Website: lowes
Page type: review-order
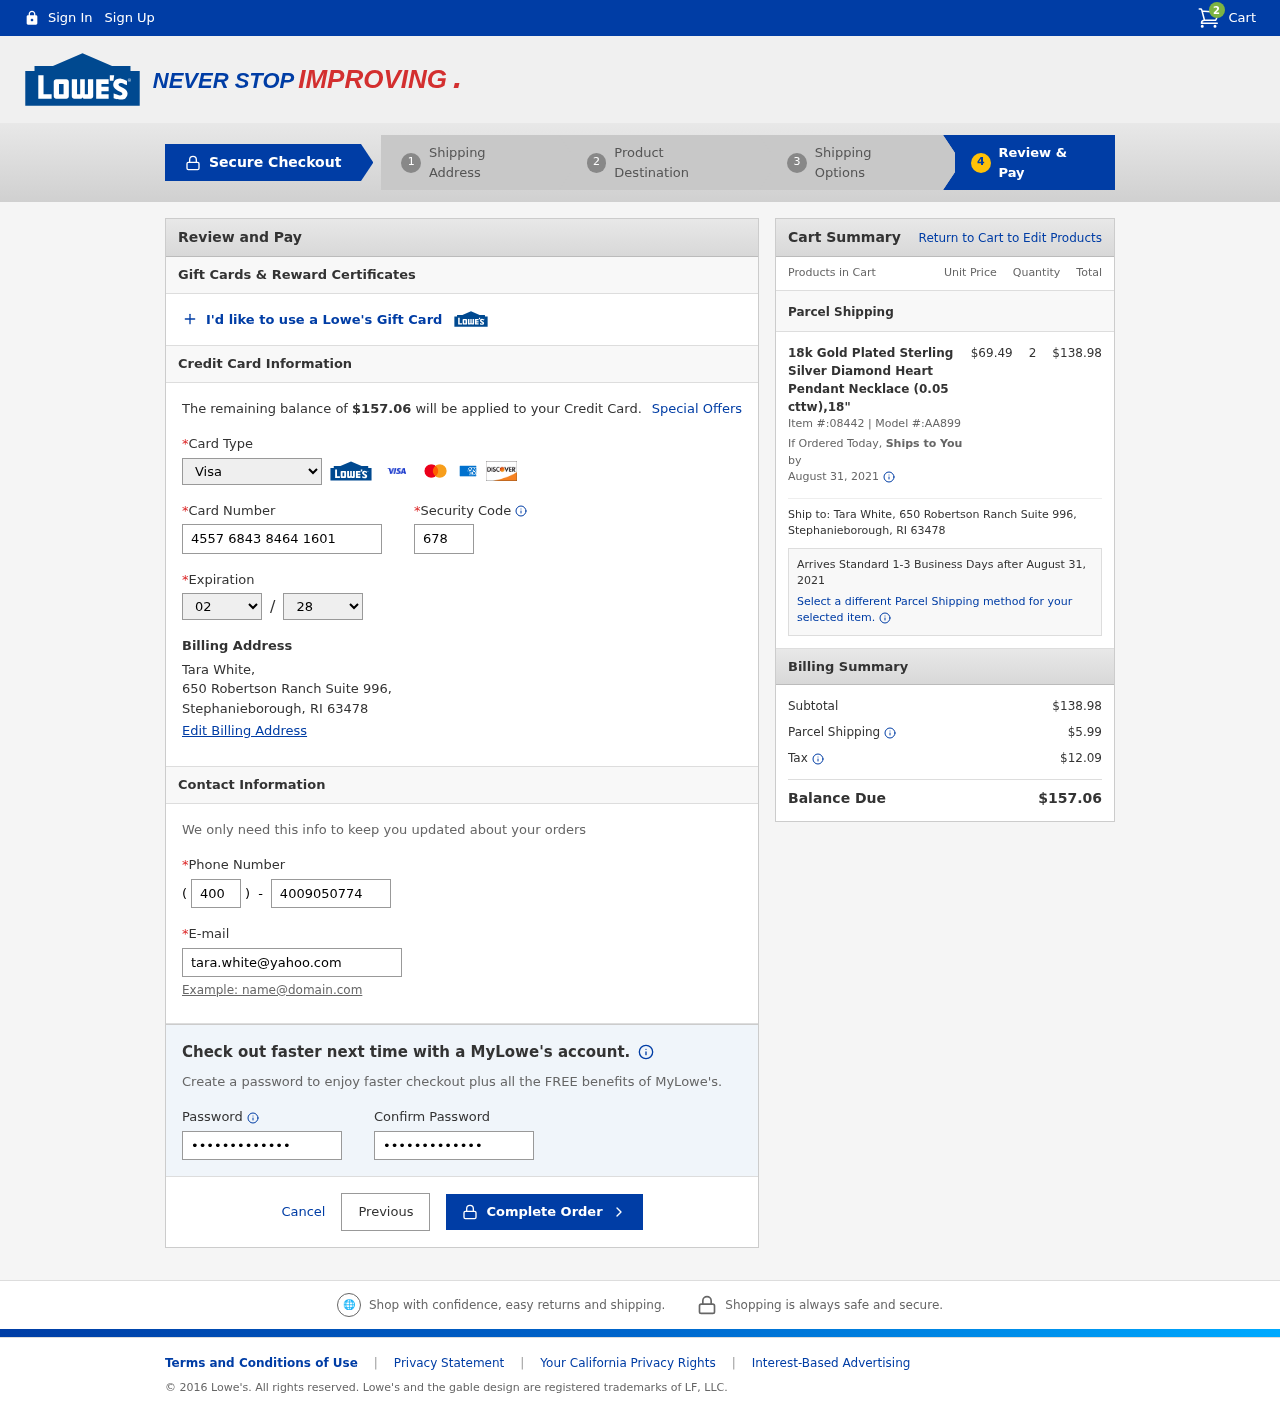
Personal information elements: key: PII_CARD_CVV
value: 678
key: PII_CARD_EXPIRY_MONTH
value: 02
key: PII_CARD_EXPIRY_YEAR
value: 28
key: PII_CARD_NUMBER
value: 4557 6843 8464 1601
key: PII_CARD_TYPE
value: Visa
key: PII_CITY
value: Stephanieborough
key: PII_EMAIL
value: tara.white@yahoo.com
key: PII_FULLNAME
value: Tara White,
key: PII_PHONE
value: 4009050774
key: PII_PHONE_AREA
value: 400
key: PII_POSTCODE
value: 63478
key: PII_STATE_ABBR
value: RI
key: PII_STREET
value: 650 Robertson Ranch Suite 996,
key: PII_FULLNAME2
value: Tara White
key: PII_STREET2
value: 650 Robertson Ranch Suite 996
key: PII_CITY_STATE_ZIP2
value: Stephanieborough, RI 63478
Product elements: key: PRODUCT1_NAME
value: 18k Gold Plated Sterling Silver Diamond Heart Pendant Necklace (0.05 cttw),18"
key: PRODUCT1_PRICE
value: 69.49
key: PRODUCT1_QUANTITY
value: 2
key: PRODUCT1_ITEM_NUMBER
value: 08442
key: PRODUCT1_MODEL_NUMBER
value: AA899
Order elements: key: ORDER_NUM_ITEMS
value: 2
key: ORDER_TOTAL
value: $157.06
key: ORDER_SHIPPING_DATE
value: August 31, 2021
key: ORDER_SUBTOTAL
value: $138.98
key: ORDER_SHIPPING_DATE2
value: August 31, 2021
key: ORDER_SUBTOTAL2
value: $138.98
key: ORDER_SHIPPING_COST
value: $5.99
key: ORDER_TAX
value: $12.09